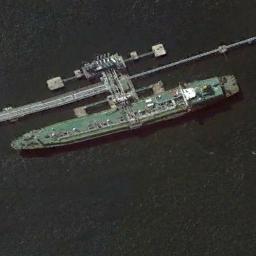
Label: ship